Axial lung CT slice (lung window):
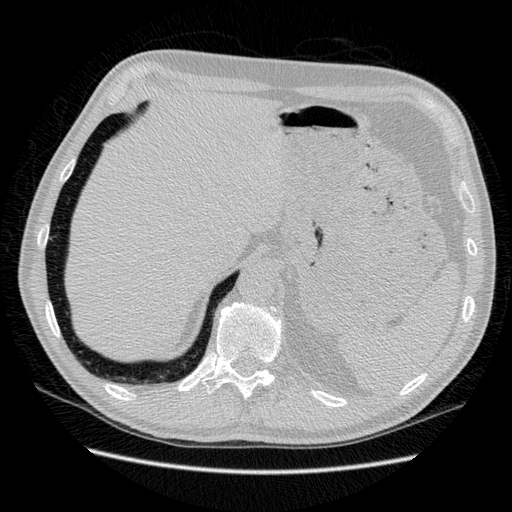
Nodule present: no